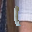
Label: 1